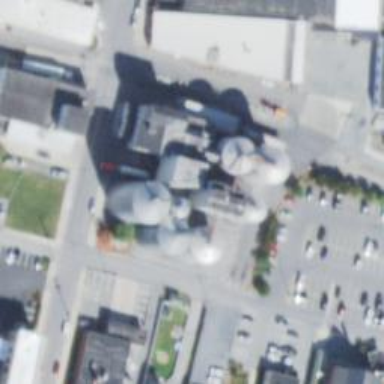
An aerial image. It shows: Silo.